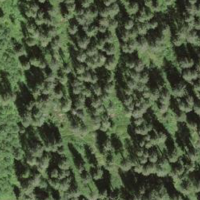
EUNIS habitat code: 43
Species observed at this site:
Aporia crataegi
Vaccinium vitis-idaea